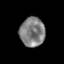
Tissue: prostate
Cell type: T cells
Senescence score: 0.298
Nuclear area (px): 718
Mean DAPI intensity: 127.674